Question: I have a table in my LINQ to SQL portion of my project.

I'm just trying to perform a simple query like so:
'''
public static string GetMLBID(int fk_players_id)
{
using (MLBDataClassesDataContext context = new MLBDataClassesDataContext())
{
var query = from a in context.players
where a.fk_player_type_id == fk_players_id
select a.mlb_com_id;
foreach (var b in query)
{
Console.WriteLine(b.); //<-- I don't get the properties listed in the "players" table that i linked in the imgur link.
}
}
}
'''
From all the examples in google.. where i have "b.", the properties from the table i have should be popping up.. but that's not listed. i only get simple LINQ operators and methods.
I feel like i'm missing something really simple.. any help?
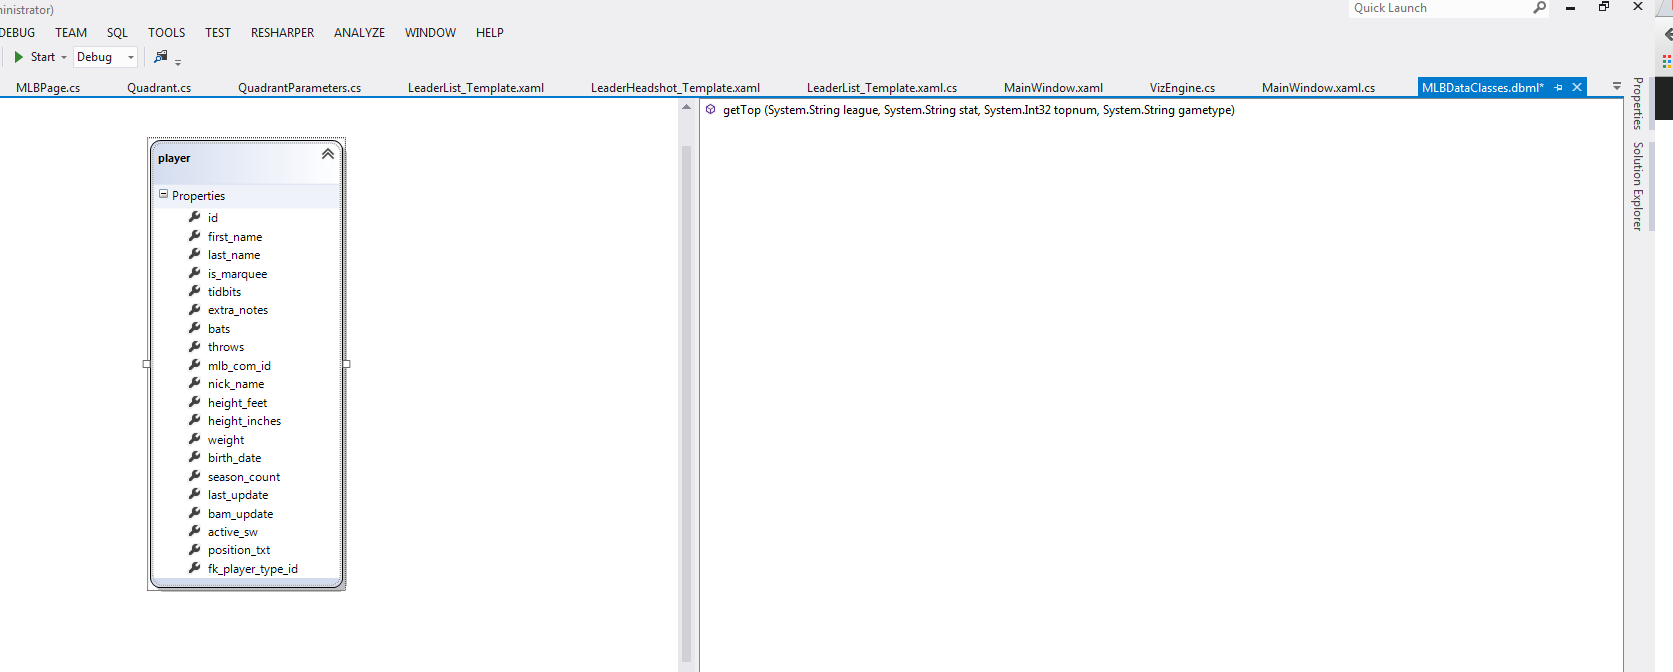
Answer: You are only selecting the id 'mlb_com_id'
'''
select a.mlb_com_id;
'''
Change the select clause to
'''
select a;
'''
This allows you to access all the public members of 'a' on the result set.
---
by Pellared. :
You can also change the query using lamba expressions (which a lot of people prefer)
'''
public static string GetMLBID(int fk_players_id)
{
using (MLBDataClassesDataContext context = new MLBDataClassesDataContext())
{
var query = context.players
.Where(a => a.fk_player_type_id == fk_players_id);
foreach (var b in query)
{
Console.WriteLine(b.mlb_com_id);
}
}
}
'''